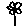
Label: flower